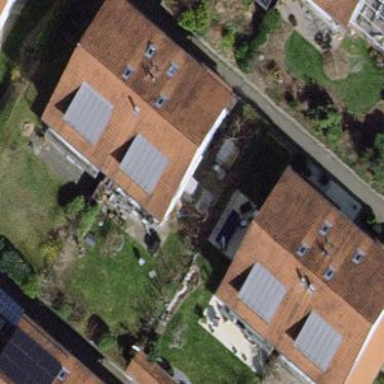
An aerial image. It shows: Terrace building.